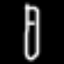
Label: pencil